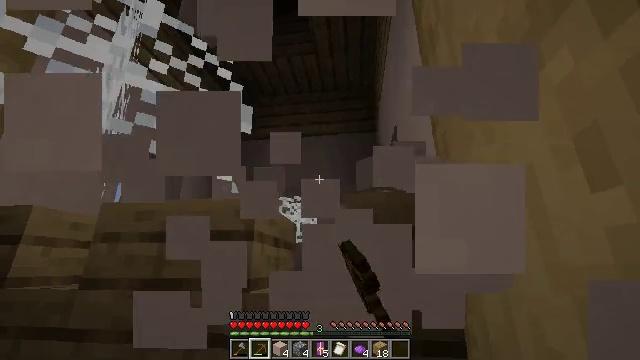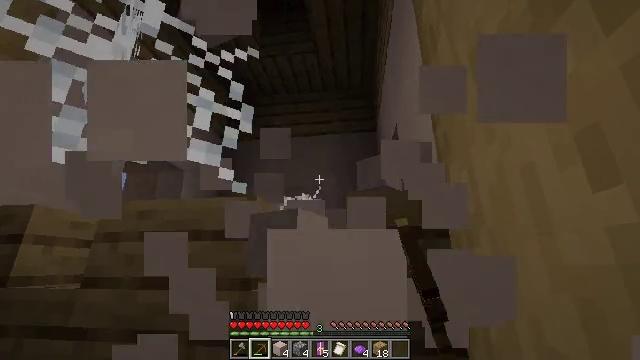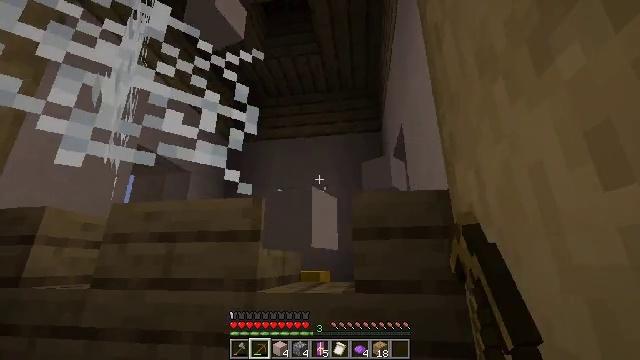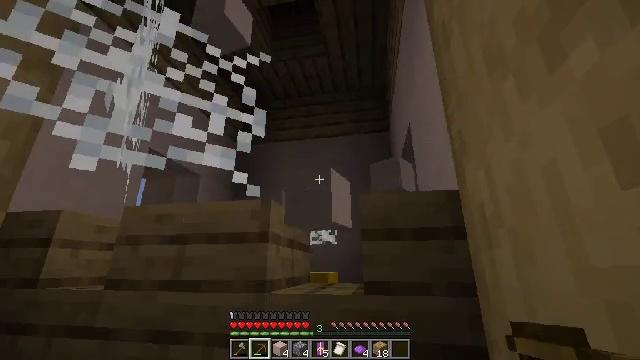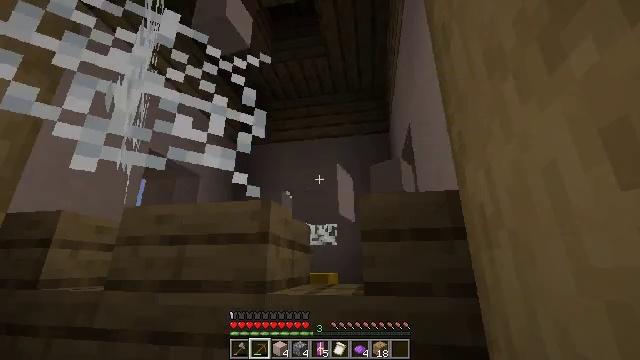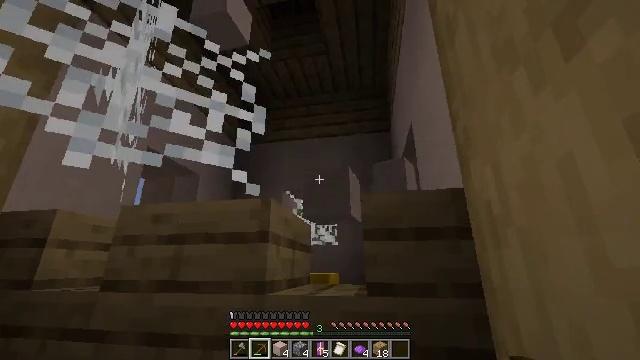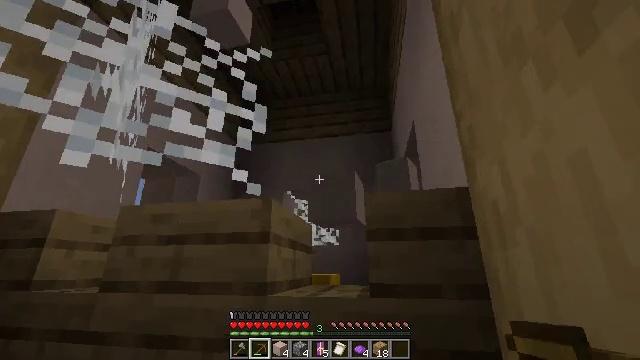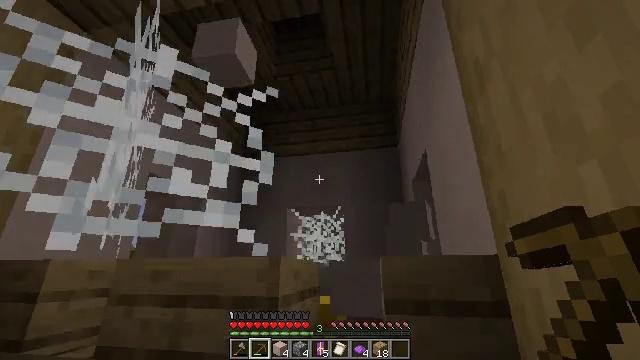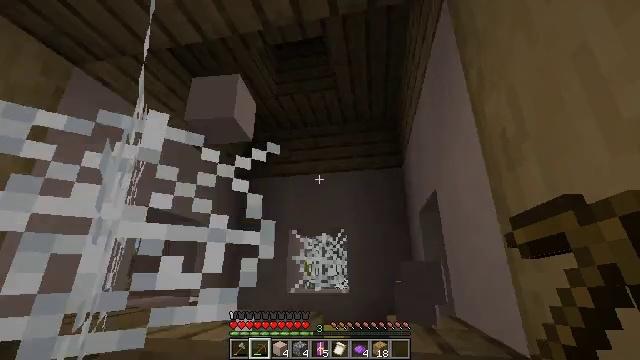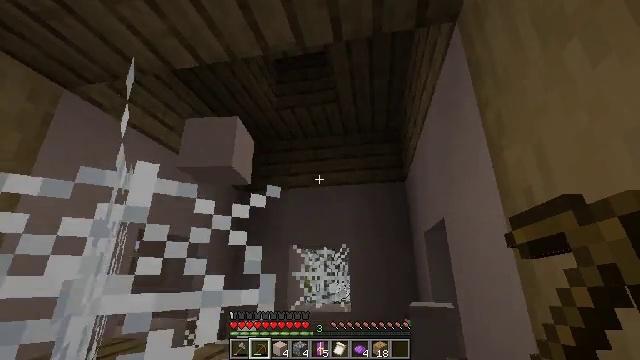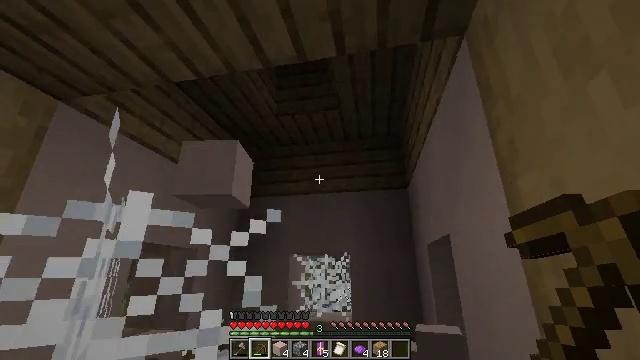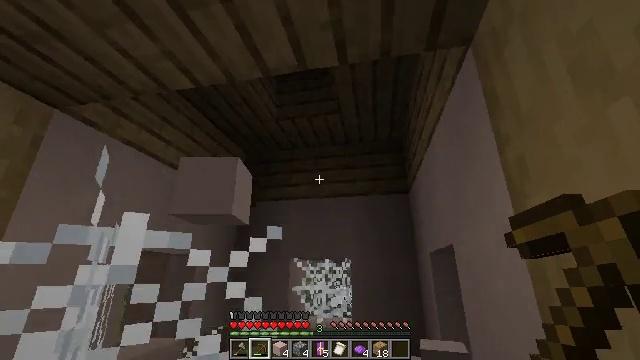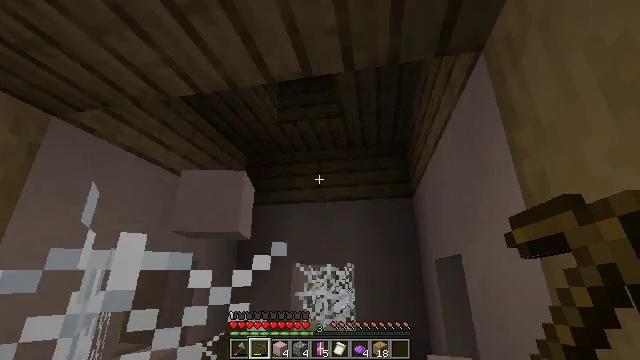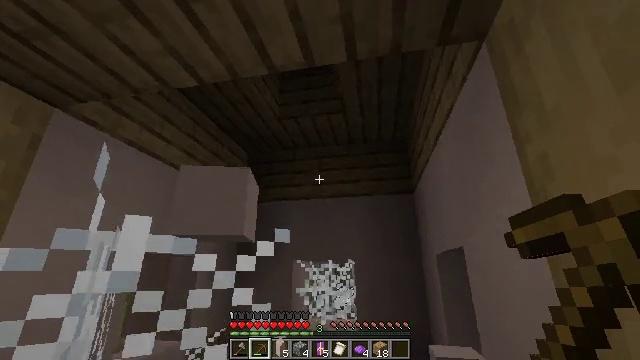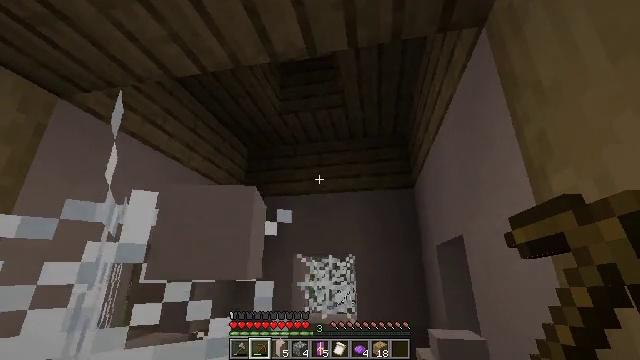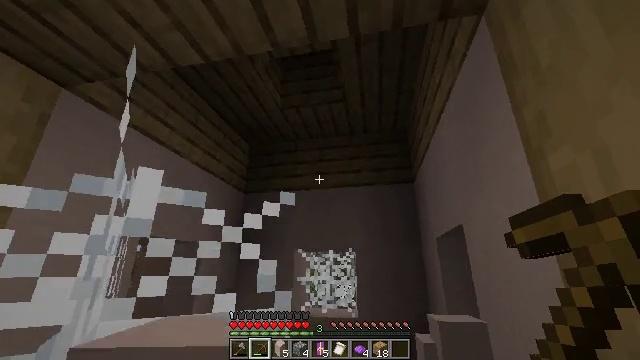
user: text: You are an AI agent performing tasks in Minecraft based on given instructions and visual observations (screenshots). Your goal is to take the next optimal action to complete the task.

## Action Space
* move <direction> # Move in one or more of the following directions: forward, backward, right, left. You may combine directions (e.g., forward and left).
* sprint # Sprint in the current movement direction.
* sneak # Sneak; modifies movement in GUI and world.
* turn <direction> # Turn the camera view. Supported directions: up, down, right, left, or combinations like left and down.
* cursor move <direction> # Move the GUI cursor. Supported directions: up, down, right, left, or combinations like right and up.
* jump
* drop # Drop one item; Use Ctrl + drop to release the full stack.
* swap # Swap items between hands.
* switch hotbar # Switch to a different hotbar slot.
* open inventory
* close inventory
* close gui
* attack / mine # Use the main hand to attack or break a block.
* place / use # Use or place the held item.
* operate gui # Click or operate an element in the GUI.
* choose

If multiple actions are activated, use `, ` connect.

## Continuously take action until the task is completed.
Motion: motion action
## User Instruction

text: Retrieve the stripped oak log.
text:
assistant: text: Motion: attack / mine
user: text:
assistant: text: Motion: turn left, attack / mine
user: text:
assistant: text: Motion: turn left
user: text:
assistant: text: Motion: no_op
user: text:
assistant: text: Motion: move forward
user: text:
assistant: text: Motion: move forward
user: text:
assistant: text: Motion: move forward, jump
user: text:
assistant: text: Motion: move forward, jump
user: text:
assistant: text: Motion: move forward, jump
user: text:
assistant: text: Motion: no_op
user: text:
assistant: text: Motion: no_op
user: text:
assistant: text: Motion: no_op
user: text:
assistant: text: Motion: no_op
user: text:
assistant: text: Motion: no_op
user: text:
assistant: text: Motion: no_op
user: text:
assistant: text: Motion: no_op
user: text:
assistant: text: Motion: no_op
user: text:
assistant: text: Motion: no_op
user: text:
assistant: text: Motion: no_op
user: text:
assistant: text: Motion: no_op
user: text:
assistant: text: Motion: no_op
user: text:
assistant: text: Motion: move back
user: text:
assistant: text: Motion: move back, turn right
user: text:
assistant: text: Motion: move back, turn right and down
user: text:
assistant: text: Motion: move back and move right, turn right
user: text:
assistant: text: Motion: move back and move right
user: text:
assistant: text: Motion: move back and move right
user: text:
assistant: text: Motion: move back
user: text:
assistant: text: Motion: move back
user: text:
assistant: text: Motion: no_op